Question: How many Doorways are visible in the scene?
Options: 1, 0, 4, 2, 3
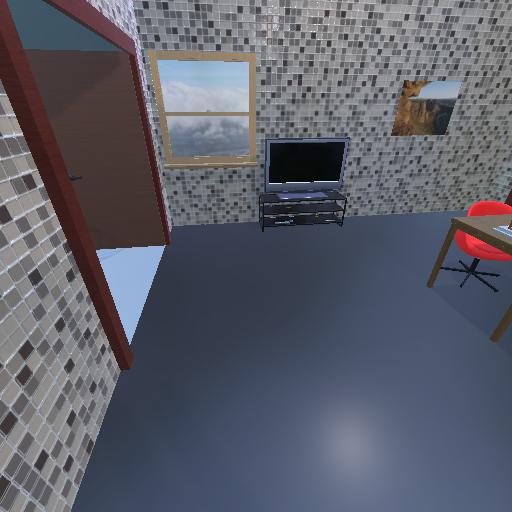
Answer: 1